Question: I'm trying to build a cube with CSS3 3D Transform..
For this example I have only 2 faces :
'''
<section id="header-cube-container">
<div id="header-cube">
<figure></figure>
<figure></figure>
</div>
</section>
'''
With every other browser I get a good result, but it's weird with IE 11.
I have a good 3D translate and rotate on the green face (1), but the red face (2) perpendicular doesn't display in 3D. It's only the projection of the red face on the green face.

You can see the result on this <URL>.
PS : I make a rotation of 100deg and not 90 to see the projection of the red face on the green face (if the angle was 90, the projection isn't visible).
Thank you all!
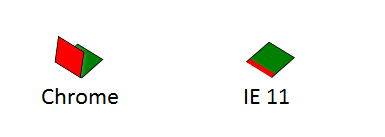
Answer: IE doesn't support 'transform-style: preserve-3d' yet.
You have to remove the transform from '#header-cube' and apply it to each of the 'figure' children. Unfortunately IE already uses the non-prefixed properties, so you either can't use 'transform-3d' at all or have to define the prefixed properties last.
From the <URL>:
> At this time, Internet Explorer 10 does not support the preserve-3d
keyword. You can work around this by manually applying the parent
element's transform to each of the child elements in addition to the
child element's normal transform.
<URL>
'''
#header-cube {
transform-style: preserve-3d;
transform: rotateX(43deg) rotateZ(130deg);
}
figure:nth-child(1) {
transform: translateZ(-16px);
}
figure:nth-child(2) {
transform: rotateY(-100deg) translateZ(-16px);
}
'''
becomes:
'''
#header-cube {
transform-style: preserve-3d;
-ms-transform-style: none;
transform: rotateX(43deg) rotateZ(130deg);
-ms-transform: none;
}
figure:nth-child(1) {
transform: translateZ(-16px);
-ms-transform: rotateX(43deg) rotateZ(130deg)
translateZ(-16px);
}
figure:nth-child(2) {
transform: rotateY(-100deg) translateZ(-16px);
-ms-transform: rotateX(43deg) rotateZ(130deg)
rotateY(-100deg) translateZ(-16px);
}
'''